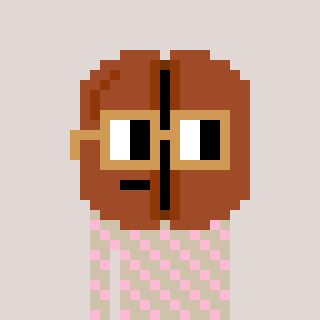
a pixel art character with square brown glasses, a coffeebean-shaped head and a bege-colored body on a warm background